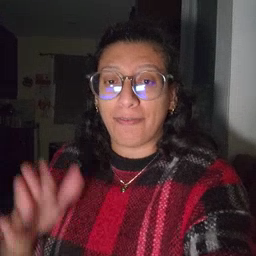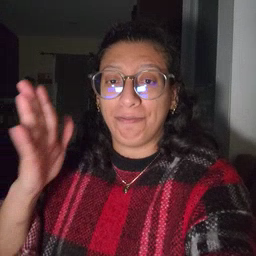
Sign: flag